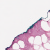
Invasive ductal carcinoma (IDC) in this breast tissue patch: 0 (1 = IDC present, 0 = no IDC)